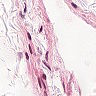
Metastatic tissue present: no